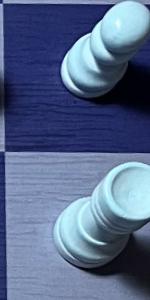
Label: Rook_White